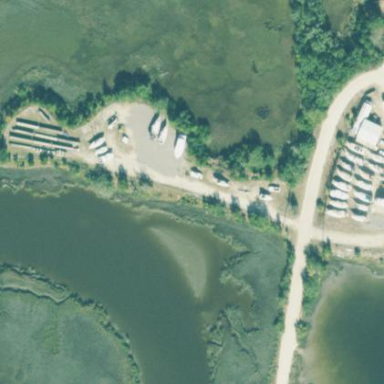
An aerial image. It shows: Boat storage area.